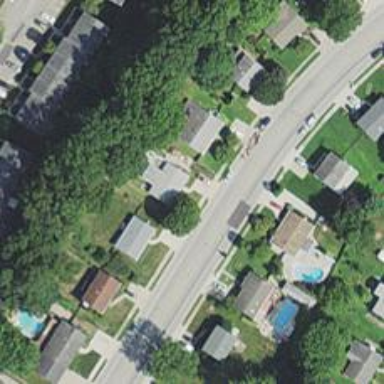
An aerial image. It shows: Neighborhood.